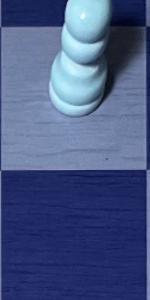
Label: Empty